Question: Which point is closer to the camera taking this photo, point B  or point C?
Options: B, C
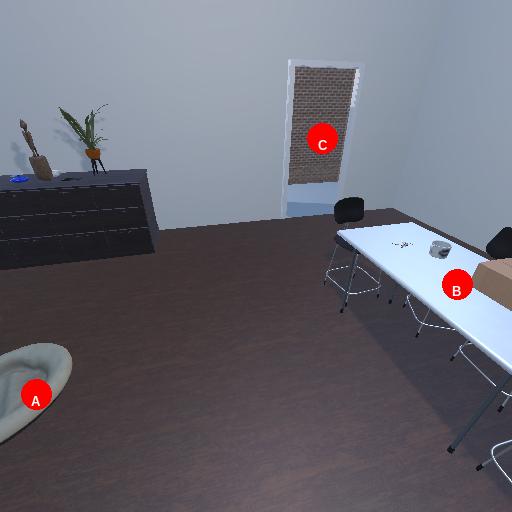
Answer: B